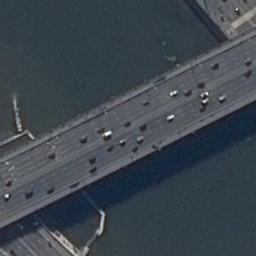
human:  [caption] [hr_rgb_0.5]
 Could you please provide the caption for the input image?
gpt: Both sides of the river are bare land .

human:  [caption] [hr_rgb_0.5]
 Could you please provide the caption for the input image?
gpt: There is a bridge with many cars over the river .

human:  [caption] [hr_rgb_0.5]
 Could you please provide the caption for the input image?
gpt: A bridge connects the land on both sides of the dark green river  There are many cars on the bridge .

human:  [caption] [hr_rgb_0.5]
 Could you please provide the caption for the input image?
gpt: A bridge built on a dark blue river and some cars on the bridge .

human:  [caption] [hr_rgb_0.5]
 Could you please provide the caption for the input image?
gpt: There are many cars on the bridge .